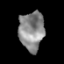
Tissue: prostate
Cell type: T cells
Senescence score: 0.3534
Nuclear area (px): 948
Mean DAPI intensity: 138.46